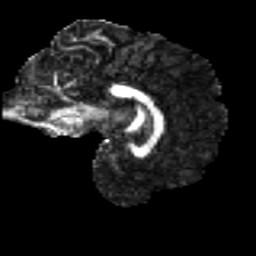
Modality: FA
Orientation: sagittal
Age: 30
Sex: male
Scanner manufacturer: ge
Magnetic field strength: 3 T
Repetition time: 7.8 s
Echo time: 0.0607 s